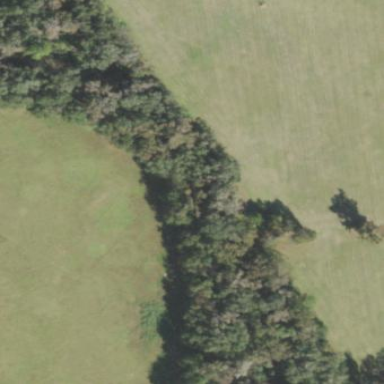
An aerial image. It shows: Mixed leaf woodland.